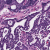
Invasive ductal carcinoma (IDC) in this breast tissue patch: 1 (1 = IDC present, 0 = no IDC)